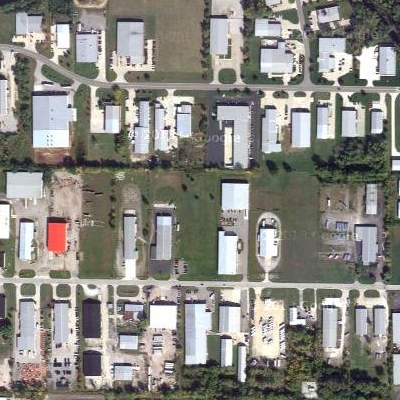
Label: Industry